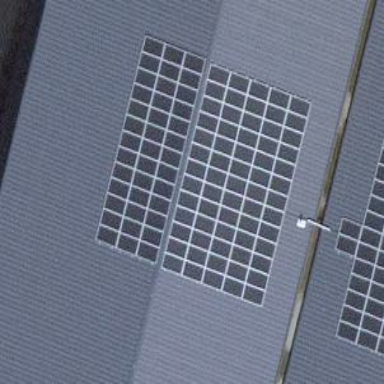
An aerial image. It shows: Solar power generator using photovoltaic method with solar photovoltaic panel types.